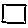
Label: square